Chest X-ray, AP view. Patient: 63 years old, sex F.
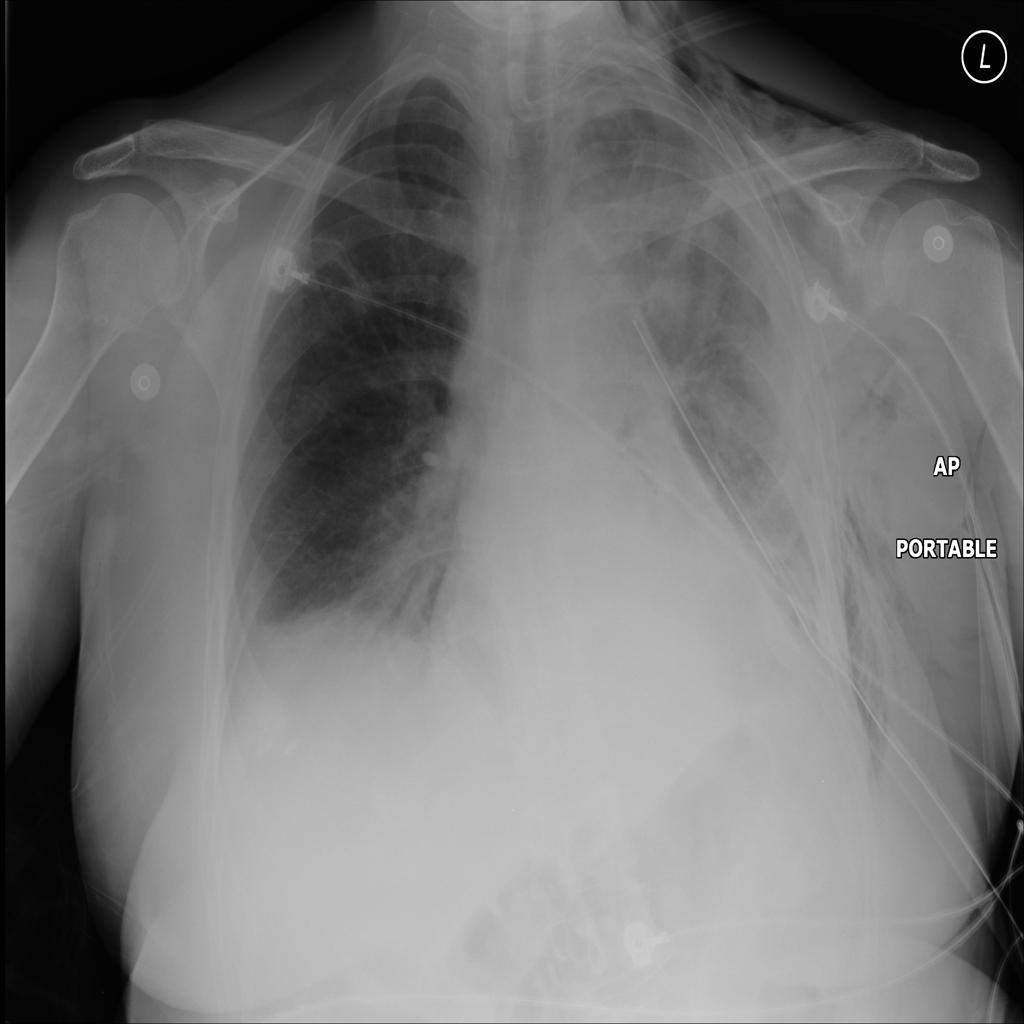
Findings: Atelectasis